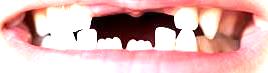
Condition: hypodontia